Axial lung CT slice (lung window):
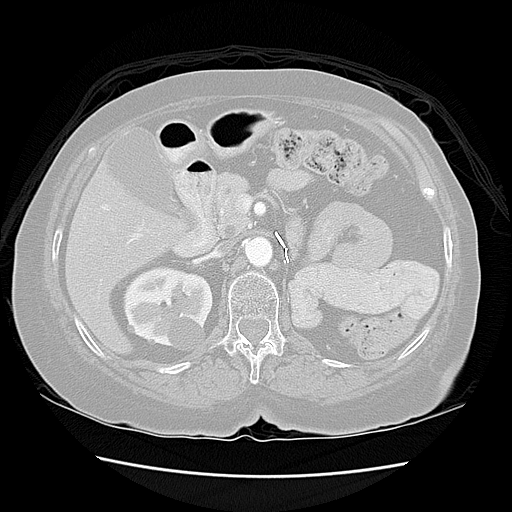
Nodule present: no